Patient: sex M, age 52
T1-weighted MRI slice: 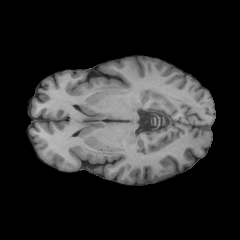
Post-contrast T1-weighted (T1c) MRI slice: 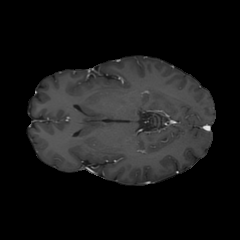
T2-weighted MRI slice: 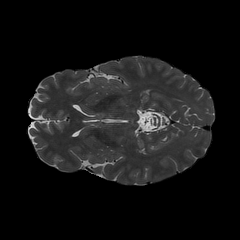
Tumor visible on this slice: no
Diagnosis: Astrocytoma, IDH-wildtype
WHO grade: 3